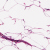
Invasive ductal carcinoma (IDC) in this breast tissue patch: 0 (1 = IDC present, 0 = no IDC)